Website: home-depot
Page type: customer-info-address
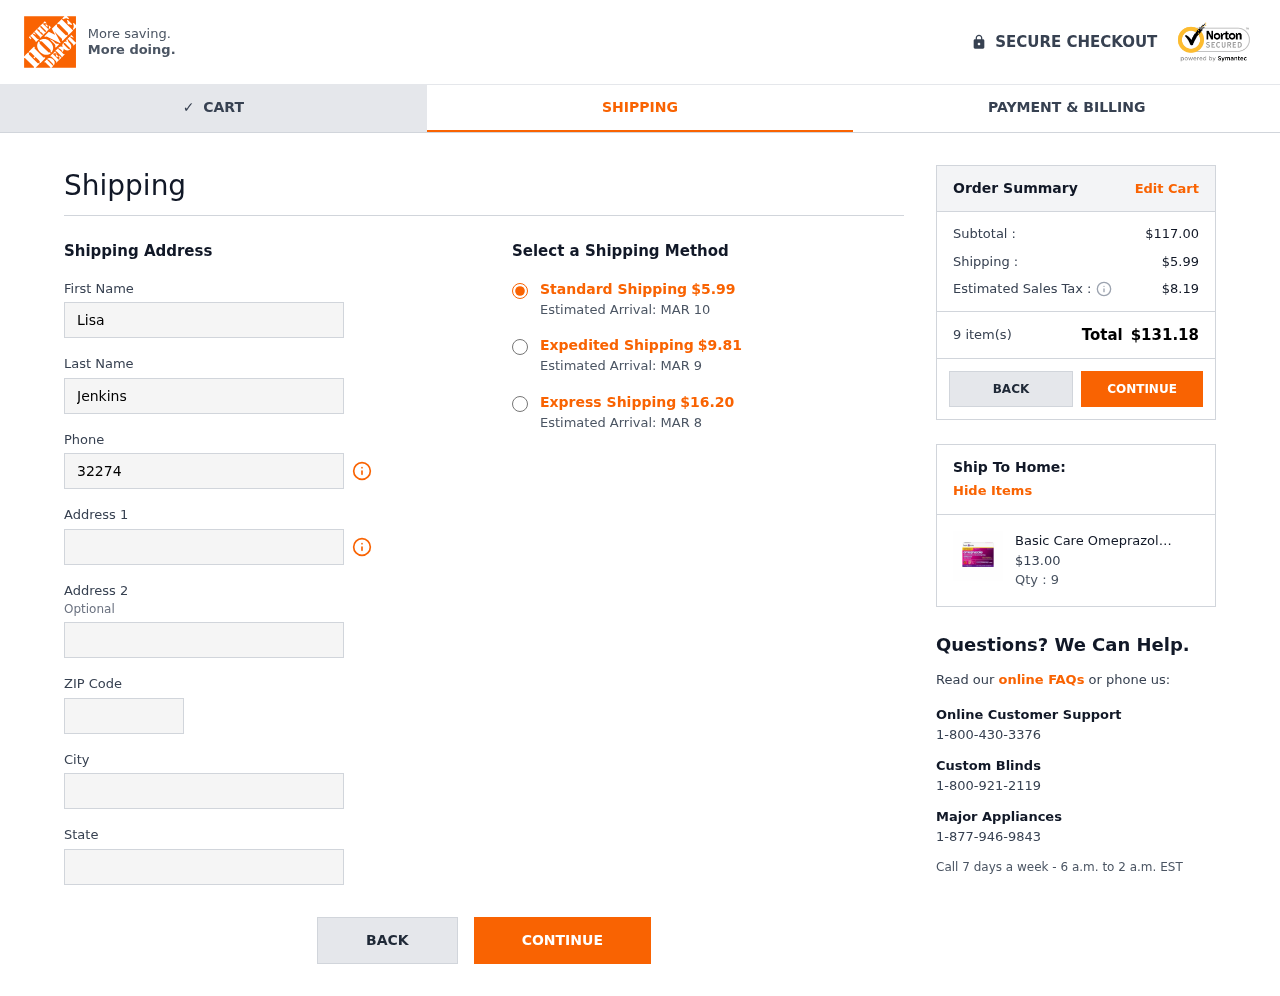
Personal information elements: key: PII_CITY
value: Port Anthonyfort
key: PII_FIRSTNAME
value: Lisa
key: PII_LASTNAME
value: Jenkins
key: PII_PHONE
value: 3227450104
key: PII_POSTCODE
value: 54577
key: PII_STATE
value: Minnesota
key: PII_STREET
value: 9434 Andrew Via
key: PII_STREET2
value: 8799 Stokes Pines
Product elements: key: PRODUCT1_NAME
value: Basic Care Omeprazole Orally Disintegrating Tablets, Strawberry Flavor, 14 Count
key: PRODUCT1_PRICE
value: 13
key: PRODUCT1_QUANTITY
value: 9
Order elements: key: ORDER_SHIPPING_COST
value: $5.99
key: ORDER_DELIVERY_DATE
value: Estimated Arrival: MAR 10
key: ORDER_SHIPPING_COST_EXPEDITED
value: $9.81
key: ORDER_DELIVERY_DATE_EXPEDITED
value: Estimated Arrival: MAR 9
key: ORDER_SHIPPING_COST_EXPRESS
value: $16.20
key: ORDER_DELIVERY_DATE_EXPRESS
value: Estimated Arrival: MAR 8
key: ORDER_SUBTOTAL
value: $117.00
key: ORDER_TAX
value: $8.19
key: ORDER_NUM_ITEMS
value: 9 item(s)
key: ORDER_TOTAL
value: $131.18